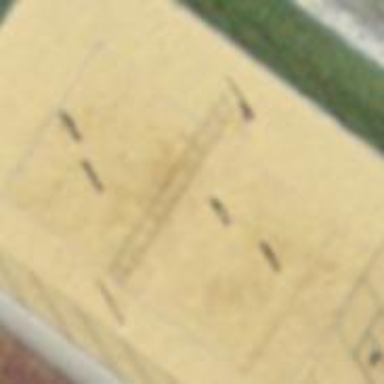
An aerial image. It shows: Volleyball court on leisure land pitch.